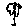
Label: flower